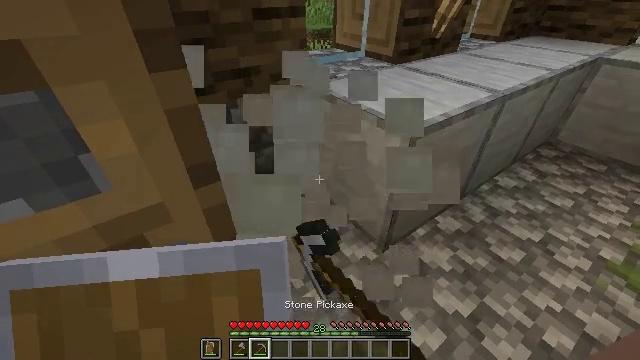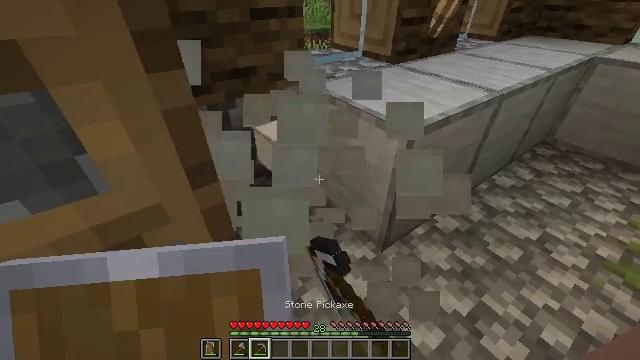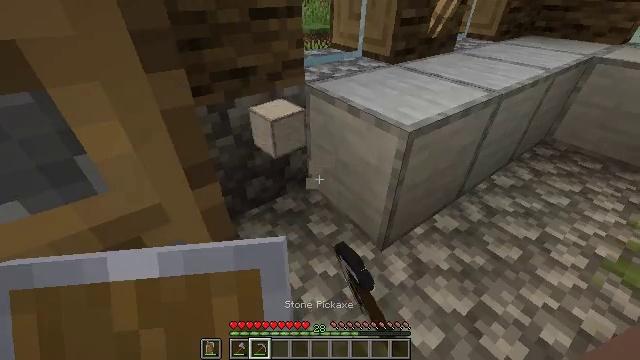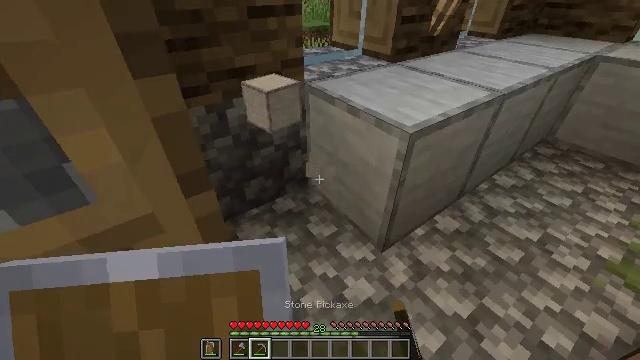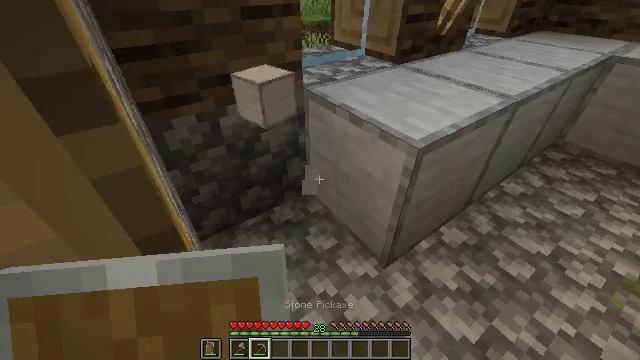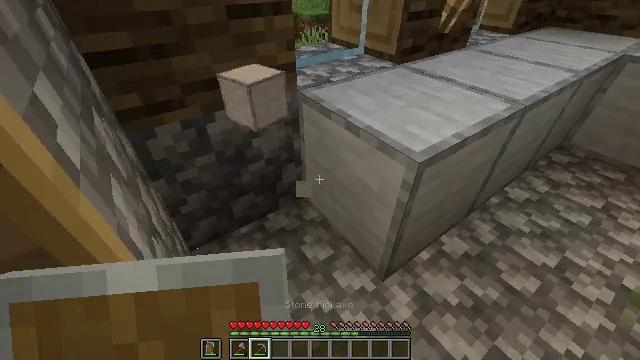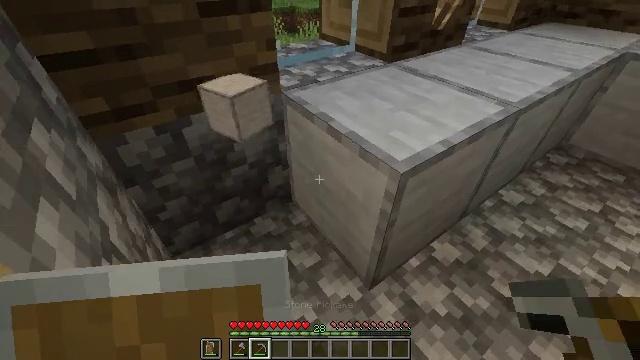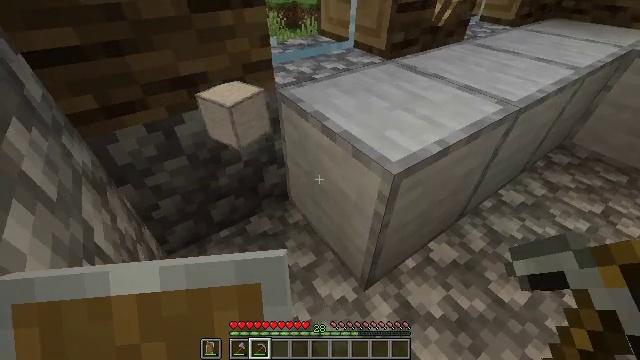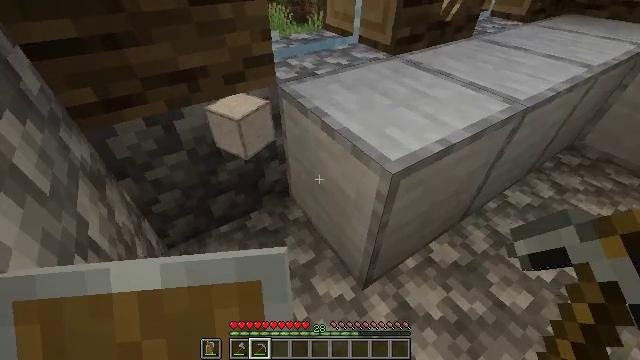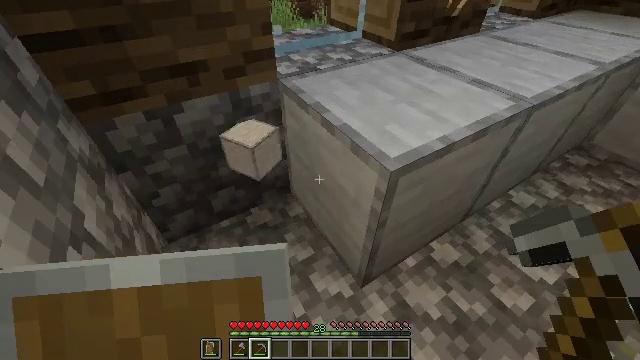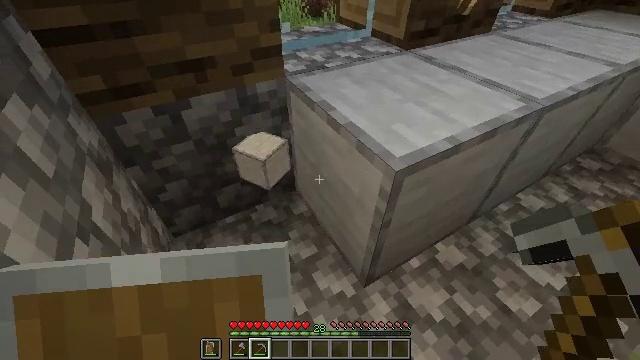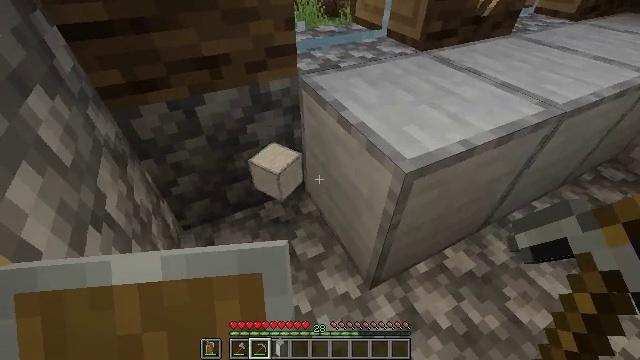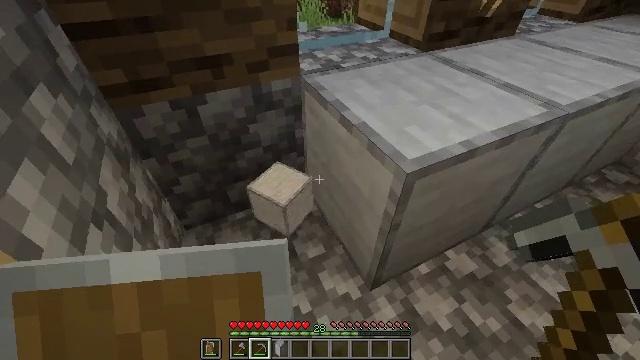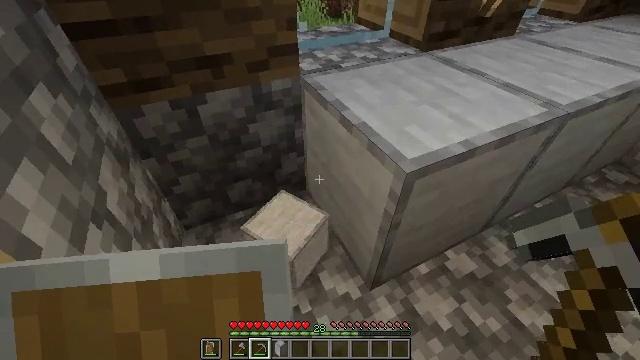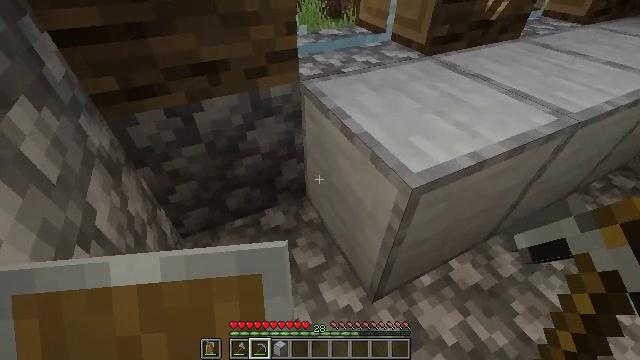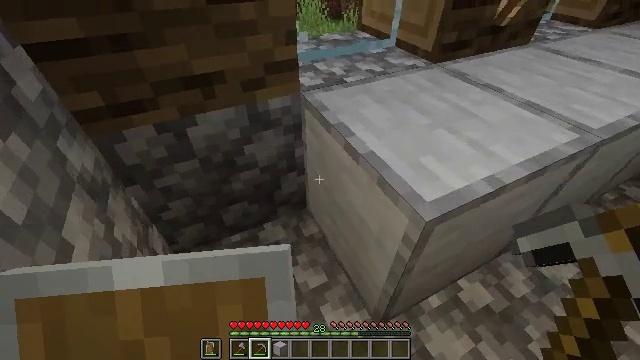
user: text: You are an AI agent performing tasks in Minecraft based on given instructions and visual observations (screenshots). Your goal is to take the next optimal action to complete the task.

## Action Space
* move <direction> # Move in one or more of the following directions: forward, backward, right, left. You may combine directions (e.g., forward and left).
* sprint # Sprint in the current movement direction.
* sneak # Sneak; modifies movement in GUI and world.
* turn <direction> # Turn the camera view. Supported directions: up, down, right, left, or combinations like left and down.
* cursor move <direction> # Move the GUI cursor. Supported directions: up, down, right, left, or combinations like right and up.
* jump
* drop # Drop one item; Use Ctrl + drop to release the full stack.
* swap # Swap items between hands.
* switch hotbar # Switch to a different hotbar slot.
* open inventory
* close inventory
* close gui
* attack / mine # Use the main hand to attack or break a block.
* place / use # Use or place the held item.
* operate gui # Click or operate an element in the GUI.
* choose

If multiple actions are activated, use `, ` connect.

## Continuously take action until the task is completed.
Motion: motion action
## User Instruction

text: Gather bricks by attacking them.
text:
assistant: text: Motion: no_op
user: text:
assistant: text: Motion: no_op
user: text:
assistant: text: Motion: move forward
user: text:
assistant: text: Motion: move forward
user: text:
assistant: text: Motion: move forward, turn down
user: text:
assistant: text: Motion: move forward, turn down
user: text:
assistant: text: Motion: no_op
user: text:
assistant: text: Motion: turn left
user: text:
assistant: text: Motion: turn left
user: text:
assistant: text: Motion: turn left
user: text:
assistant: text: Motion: turn left
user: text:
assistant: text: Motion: no_op
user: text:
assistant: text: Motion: no_op
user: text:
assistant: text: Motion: move forward
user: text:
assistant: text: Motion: move forward
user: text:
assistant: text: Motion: move forward
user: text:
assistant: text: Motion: move forward, turn down
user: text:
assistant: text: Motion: turn down
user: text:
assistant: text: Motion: turn right and down
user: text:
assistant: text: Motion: no_op
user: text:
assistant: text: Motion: no_op
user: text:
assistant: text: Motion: turn left and up
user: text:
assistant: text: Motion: switch to hotbar 3
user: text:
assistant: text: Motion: turn left, switch to hotbar 3
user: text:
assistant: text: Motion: switch to hotbar 3
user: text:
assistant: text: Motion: turn right and down
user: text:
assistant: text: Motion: no_op
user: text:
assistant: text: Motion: no_op
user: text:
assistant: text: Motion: no_op
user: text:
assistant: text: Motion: no_op